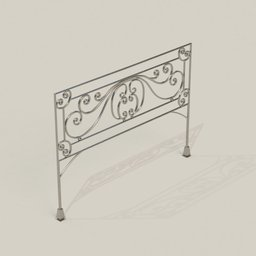
Label: furniture